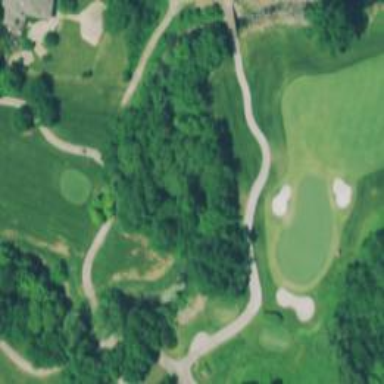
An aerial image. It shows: Path for both road and golf.